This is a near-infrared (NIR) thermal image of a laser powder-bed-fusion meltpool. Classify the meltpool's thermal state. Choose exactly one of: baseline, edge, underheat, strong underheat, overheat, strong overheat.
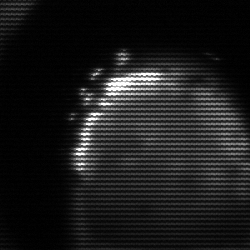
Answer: edge